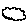
Label: cloud